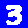
Digit: 3